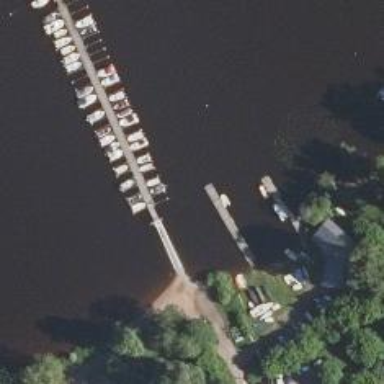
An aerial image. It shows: Marina on leisure land.